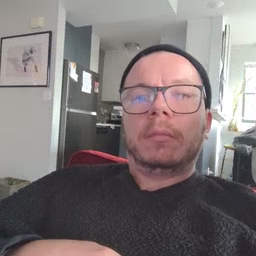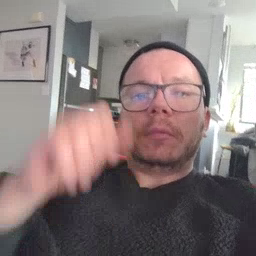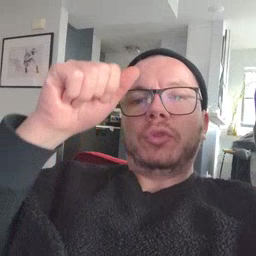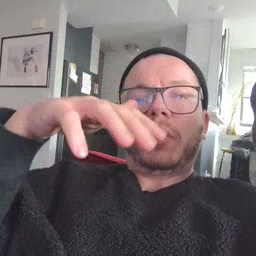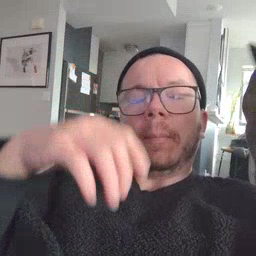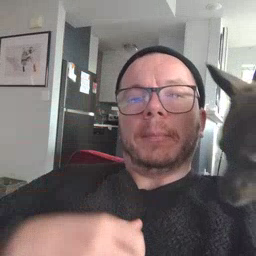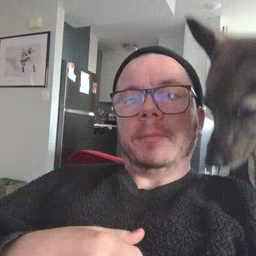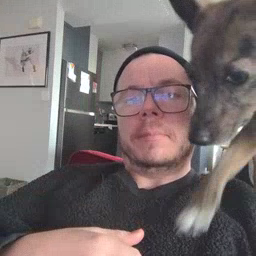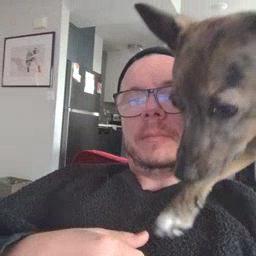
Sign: drop